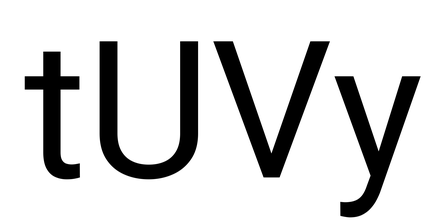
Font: Roboto_Regular